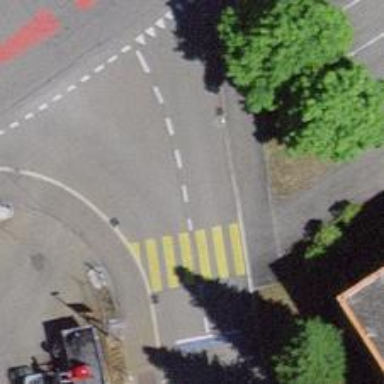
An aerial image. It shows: Marked zebra crossing on the road.